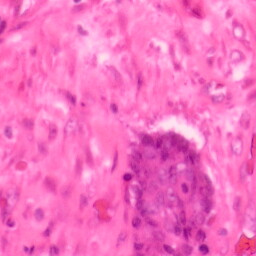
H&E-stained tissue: Colon